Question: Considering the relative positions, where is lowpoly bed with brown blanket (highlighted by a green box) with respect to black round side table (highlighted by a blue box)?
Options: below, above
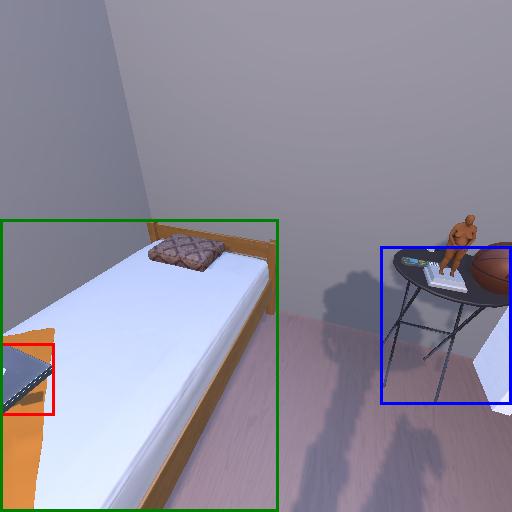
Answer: below